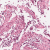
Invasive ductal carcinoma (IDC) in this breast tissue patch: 1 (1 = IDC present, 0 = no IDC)